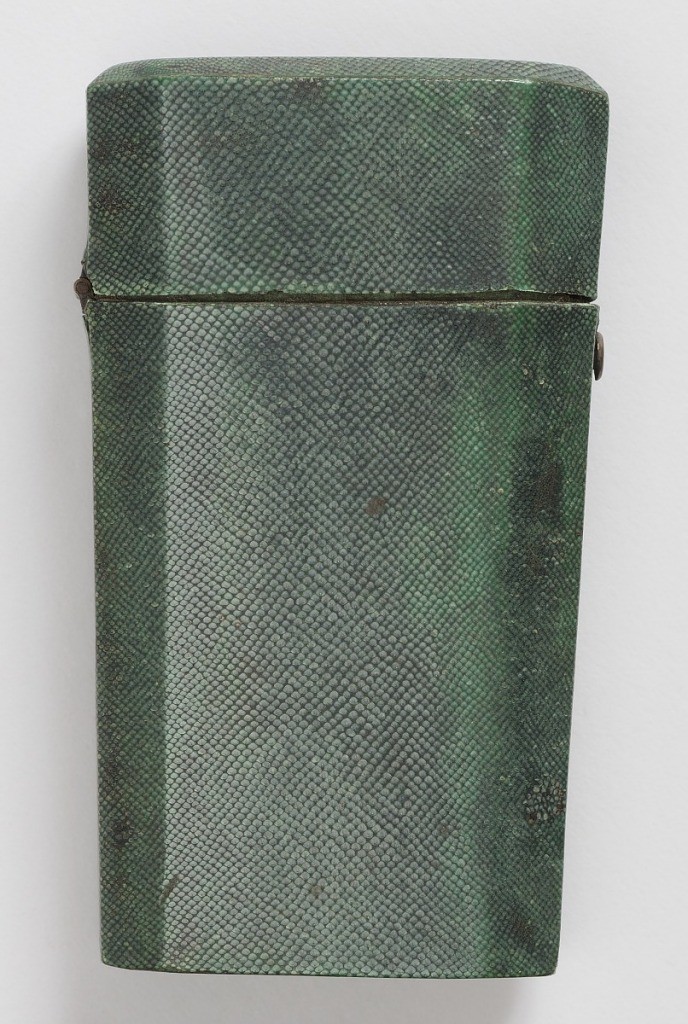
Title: necessaire
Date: late 18th–early 19th century
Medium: shagreen
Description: Tapered octagonal case, the deep top hinged at one side, caught with button catch at other. Interior fitted to receive nine implements, all missing.